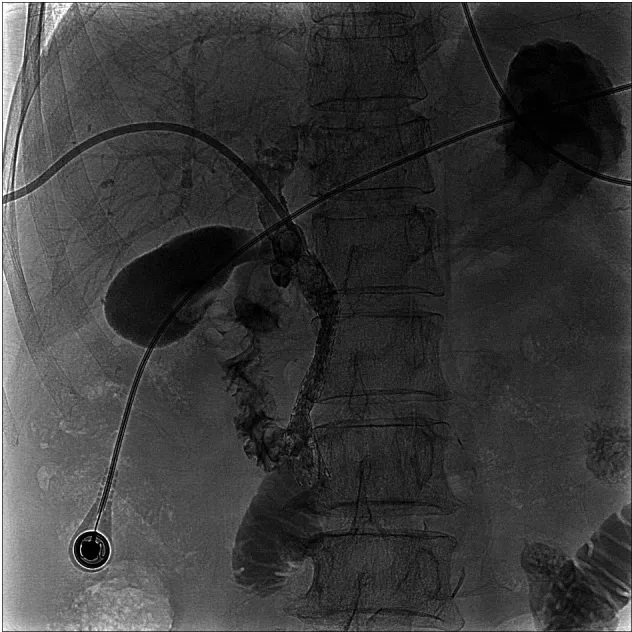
A self-expanding metallic stent was inserted alongside the guidewire and through the papilla into the duodenum. Cholangiography reveals contrast agent passing through the stent into the duodenum.
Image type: radiology (x_ray)